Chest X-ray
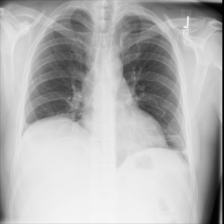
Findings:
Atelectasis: positive
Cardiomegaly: negative
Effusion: negative
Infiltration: negative
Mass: negative
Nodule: negative
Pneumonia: negative
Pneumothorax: negative
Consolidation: negative
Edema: negative
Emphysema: negative
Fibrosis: negative
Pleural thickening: negative
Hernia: negative